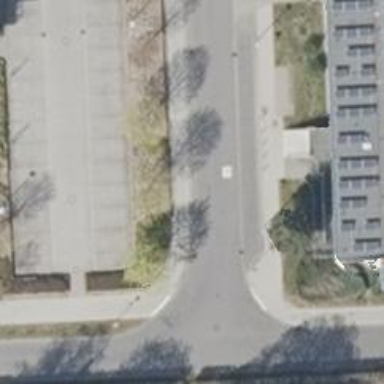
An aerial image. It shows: Paved residential road.